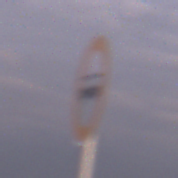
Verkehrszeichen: VerbotKraftomnibusse
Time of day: SunriseSunset
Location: Outdoor (Nature)
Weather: PartlyCloudy
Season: NotSpecified
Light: Natural